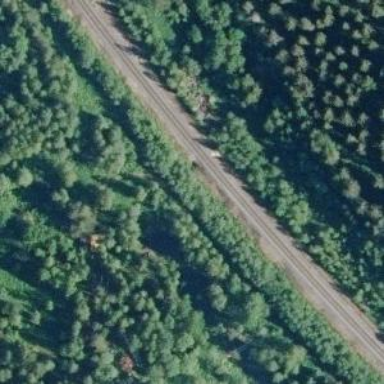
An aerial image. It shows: Rail track of class B1.